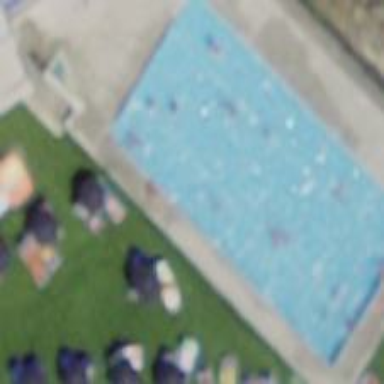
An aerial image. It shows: Outdoor swimming pool on leisure land.